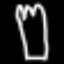
Label: fork